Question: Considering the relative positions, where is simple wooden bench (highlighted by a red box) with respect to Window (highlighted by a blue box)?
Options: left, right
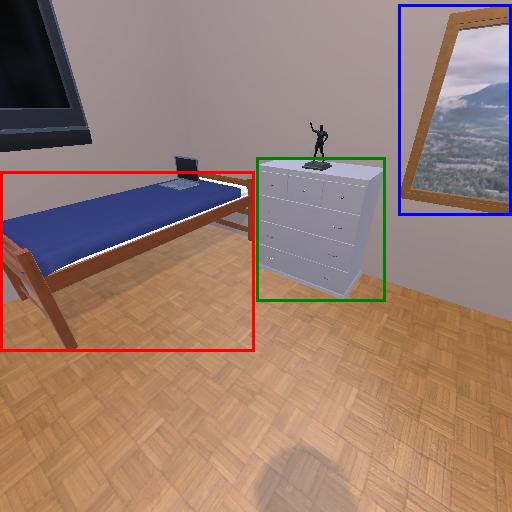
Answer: left